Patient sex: M
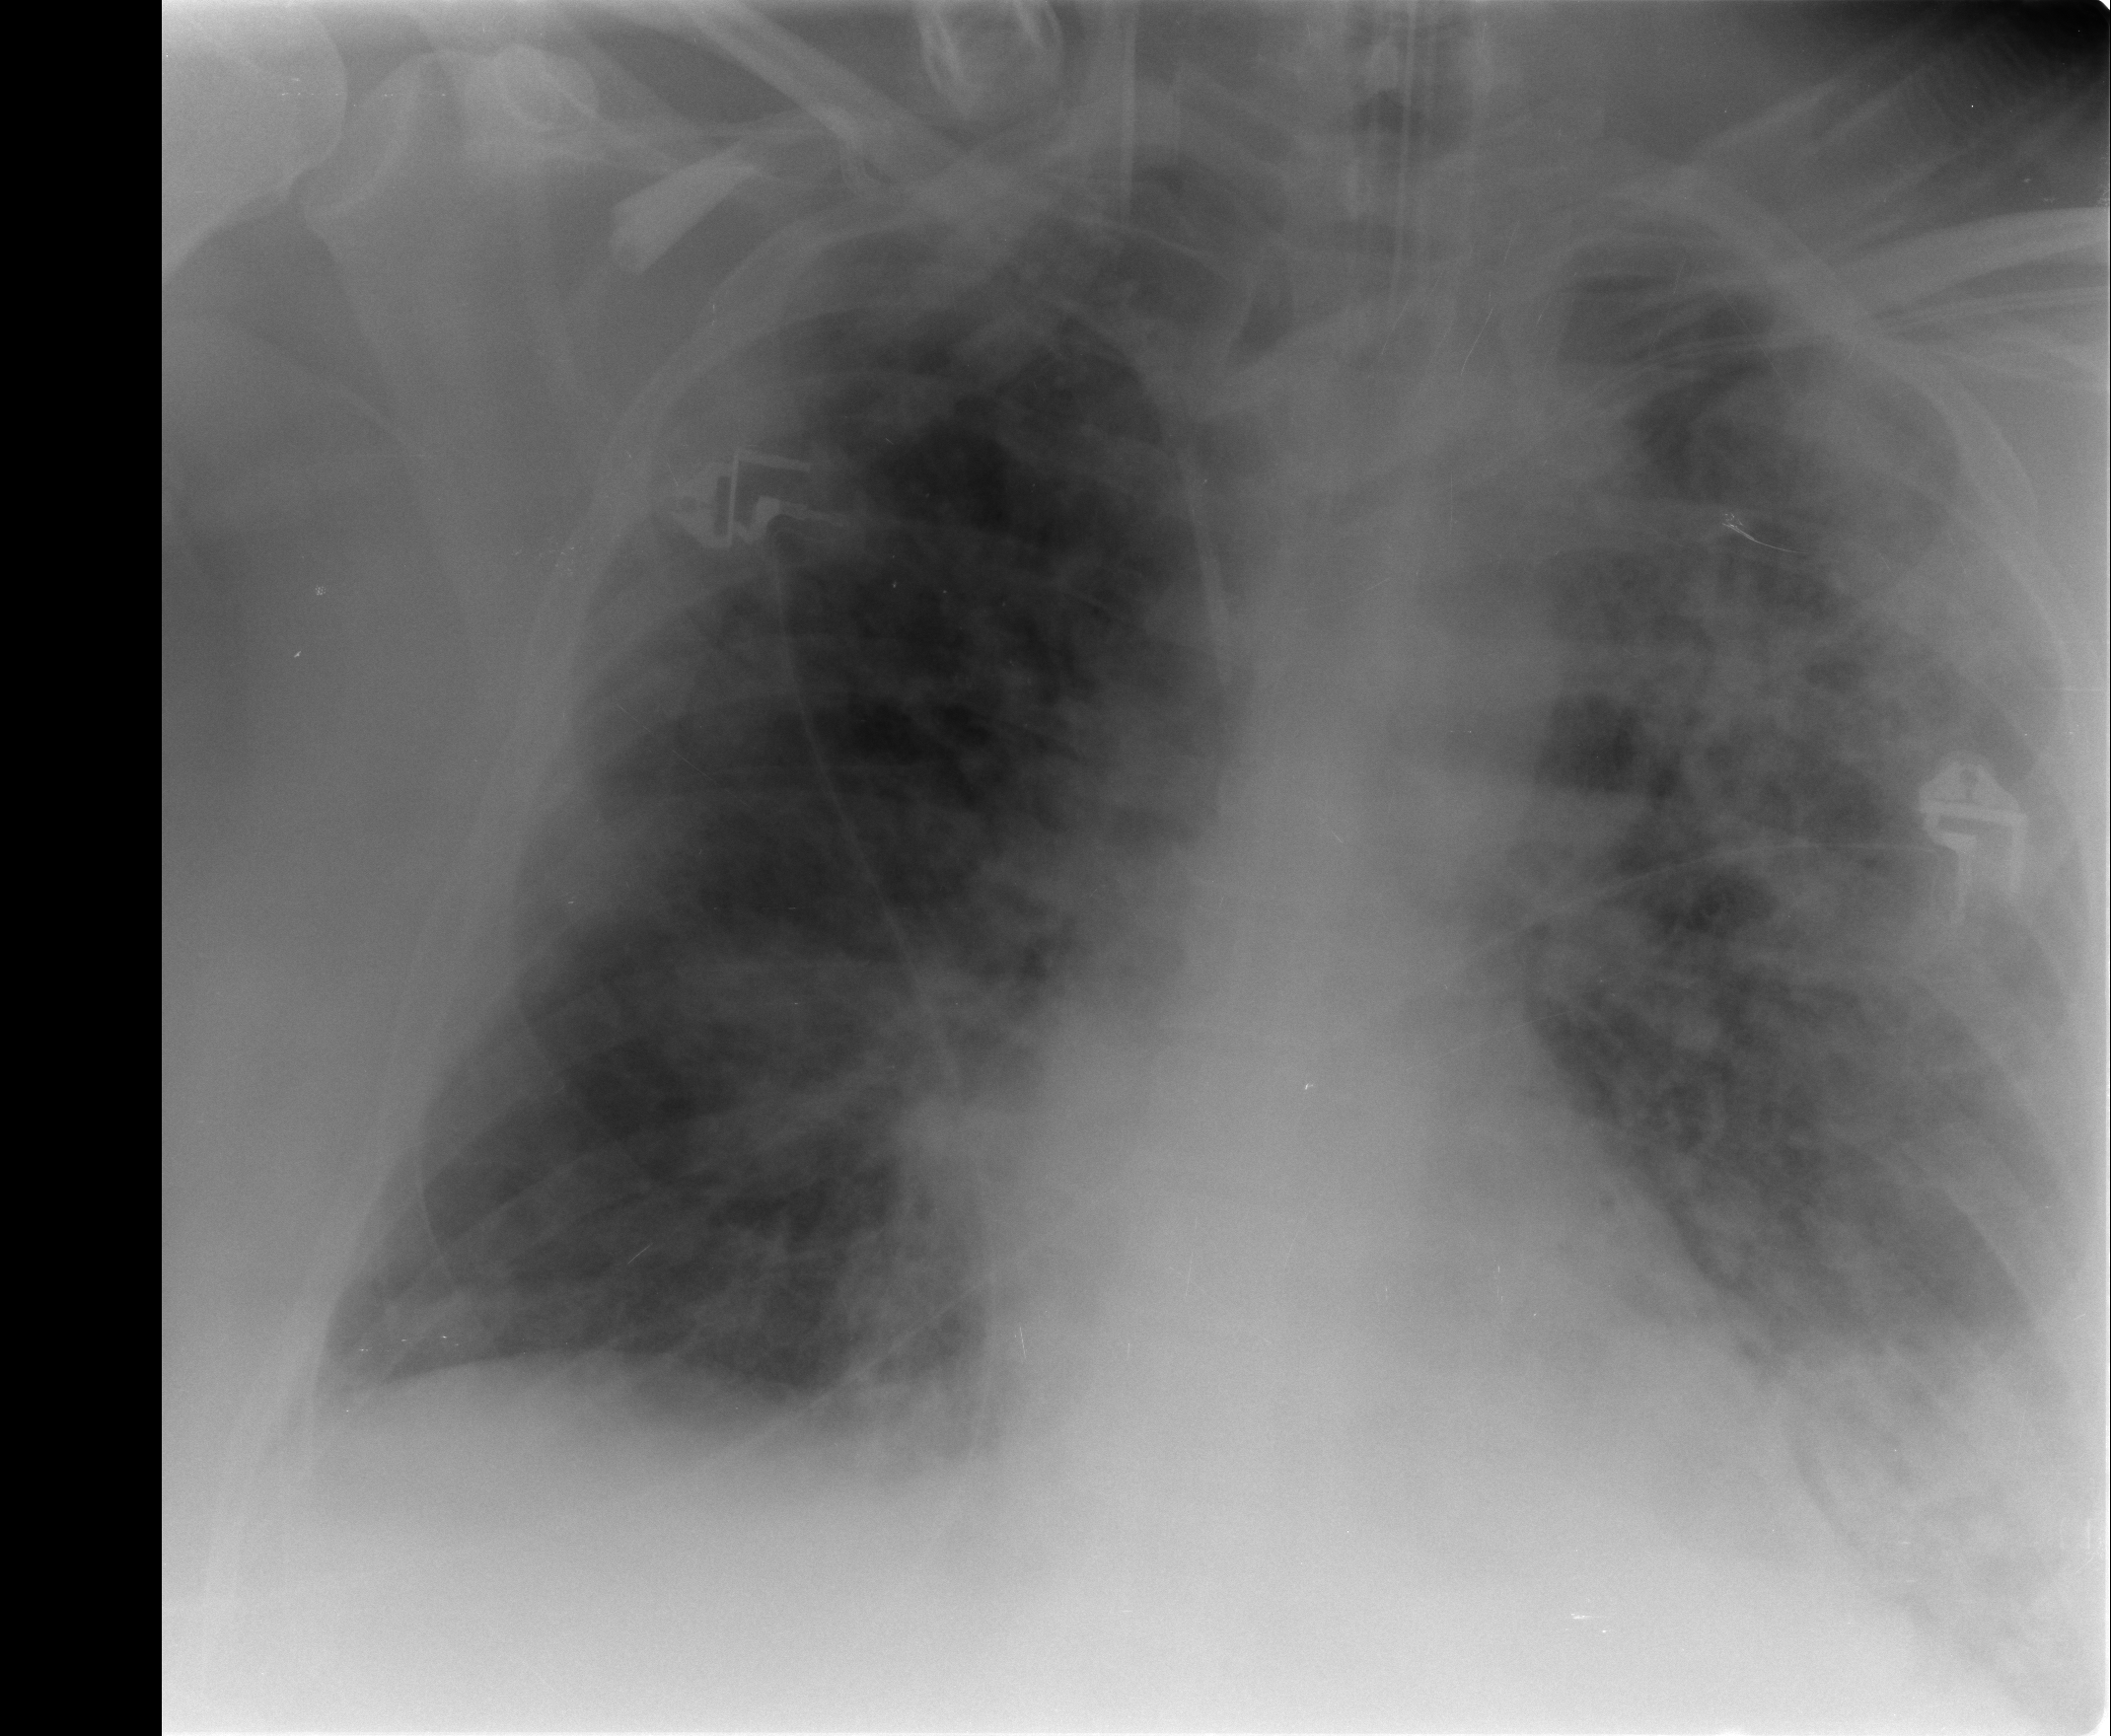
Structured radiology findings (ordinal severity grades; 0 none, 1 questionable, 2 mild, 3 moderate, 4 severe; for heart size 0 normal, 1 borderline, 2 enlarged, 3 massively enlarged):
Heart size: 0
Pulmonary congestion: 2
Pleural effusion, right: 1
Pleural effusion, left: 1
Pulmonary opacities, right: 3
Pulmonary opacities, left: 4
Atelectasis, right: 2
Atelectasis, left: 2